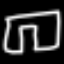
Label: pants